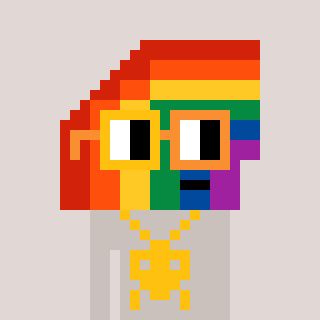
a pixel art character with square yellow and orange glasses, a rainbow-shaped head and a foggrey-colored body on a warm background